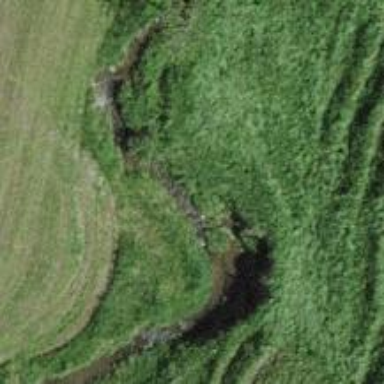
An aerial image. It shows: Ditch serving as waterway.